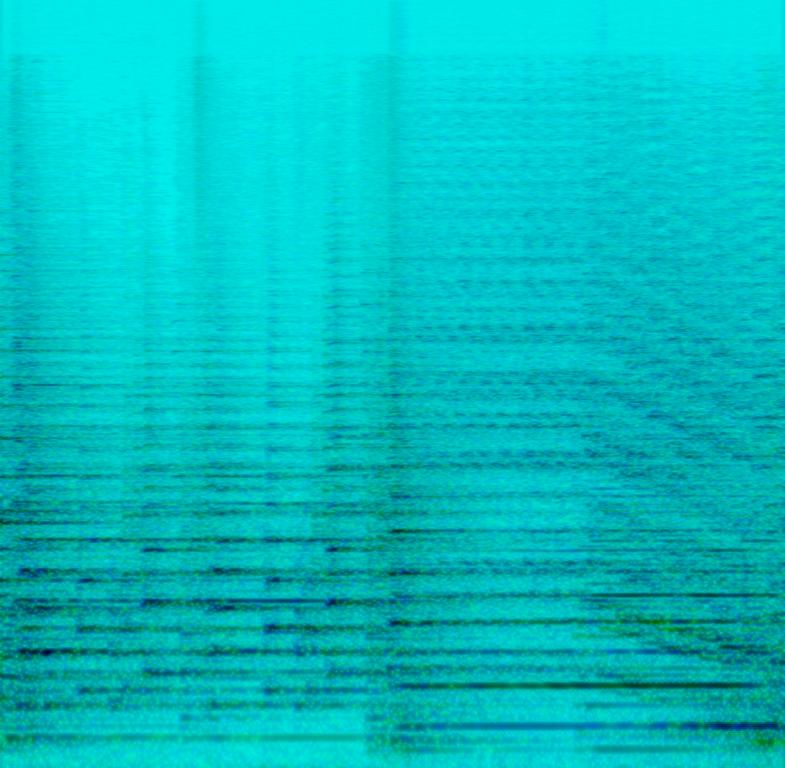
This is a classical orchestral piece. The piece gives off the feeling of intensity and excitement. It would be used in  any scene that is thrilling and suspenseful. We hear french horns, violins and tubas. The violins are used to create a hurried moment of tension before descending back to the main motif on the brass instruments.